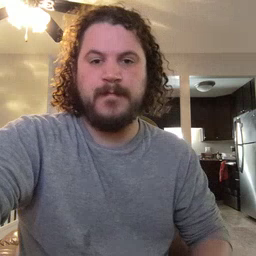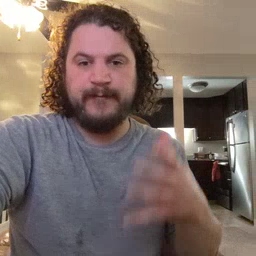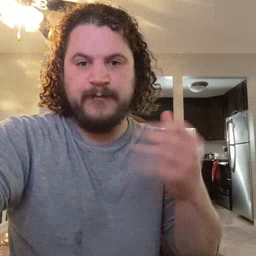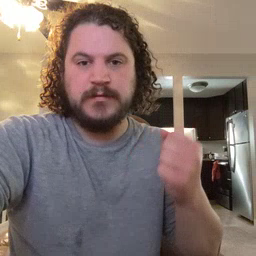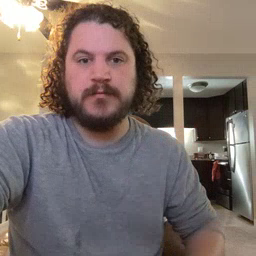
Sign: fast